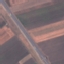
Land use / land cover class: Highway